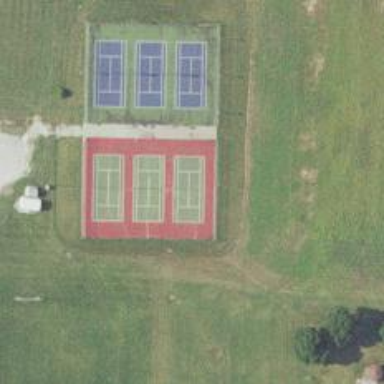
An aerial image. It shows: Tennis court on pitch.